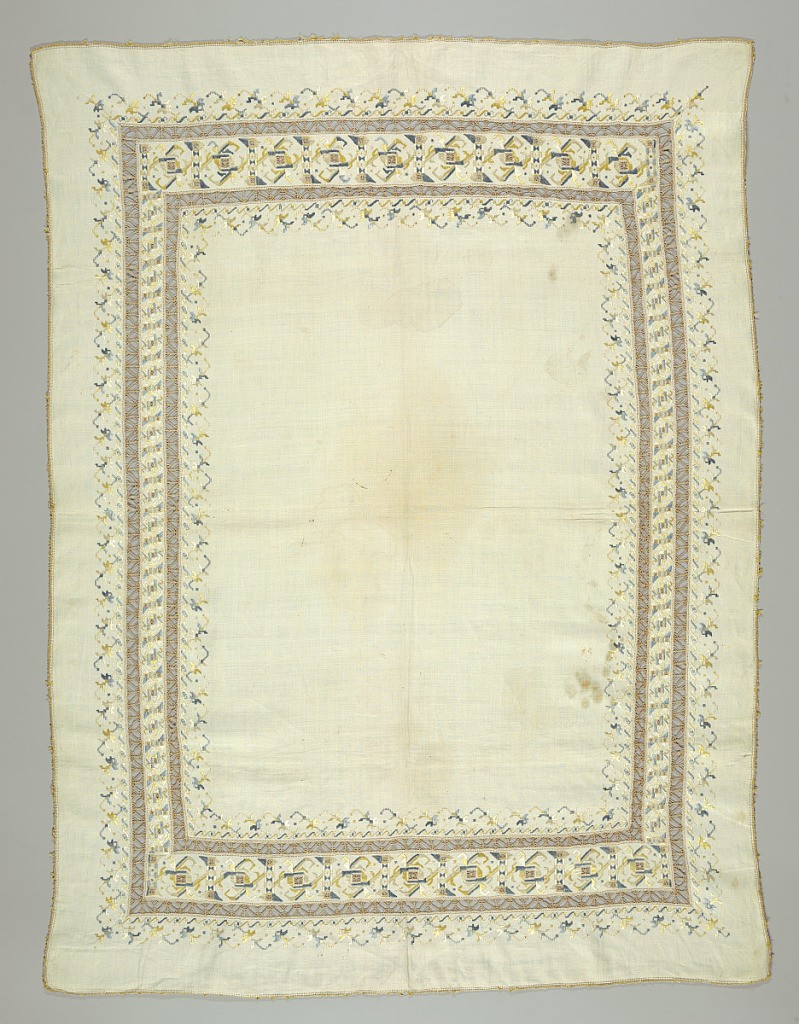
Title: Cover
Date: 18th or 19th century
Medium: silk on linen? Technique: embroidery and openwork
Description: Embroidered cover or "marriage cloth" with a geometric and floral border in multicolored silks and needle lace insertions (reticella).